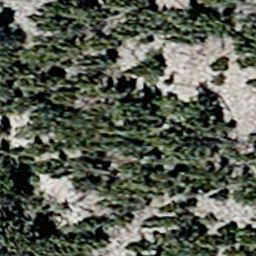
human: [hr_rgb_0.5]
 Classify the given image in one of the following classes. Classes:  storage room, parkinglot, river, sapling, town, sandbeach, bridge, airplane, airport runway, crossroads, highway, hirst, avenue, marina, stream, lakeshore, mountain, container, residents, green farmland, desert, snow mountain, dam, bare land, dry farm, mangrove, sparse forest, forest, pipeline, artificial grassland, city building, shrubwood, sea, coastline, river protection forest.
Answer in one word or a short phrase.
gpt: sparse forest